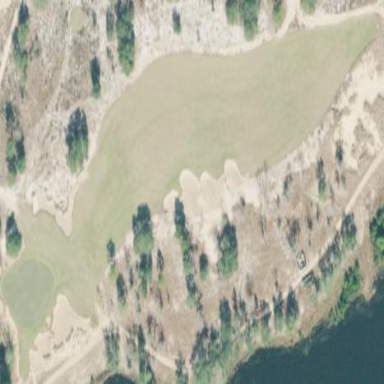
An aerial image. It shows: Grassy area designated as golf fairway.